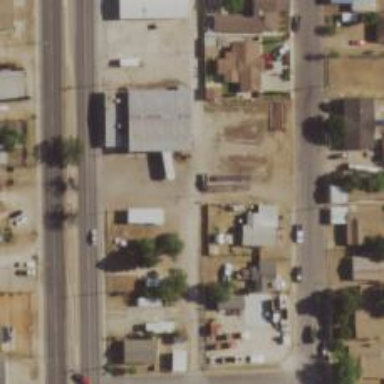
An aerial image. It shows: Alley classified as service road.